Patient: sex F, age 73
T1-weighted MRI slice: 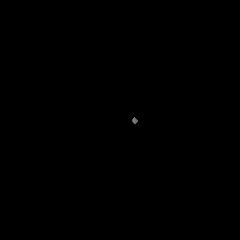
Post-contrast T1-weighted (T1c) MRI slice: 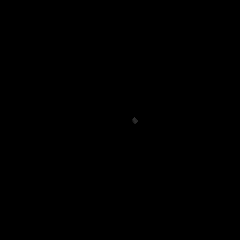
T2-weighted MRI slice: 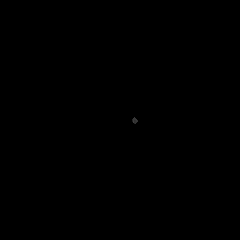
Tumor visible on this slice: no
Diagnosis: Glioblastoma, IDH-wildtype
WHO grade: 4